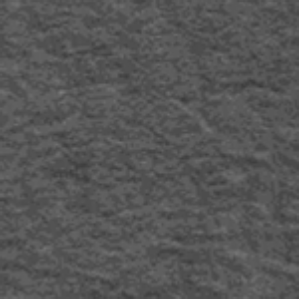
Label: frost